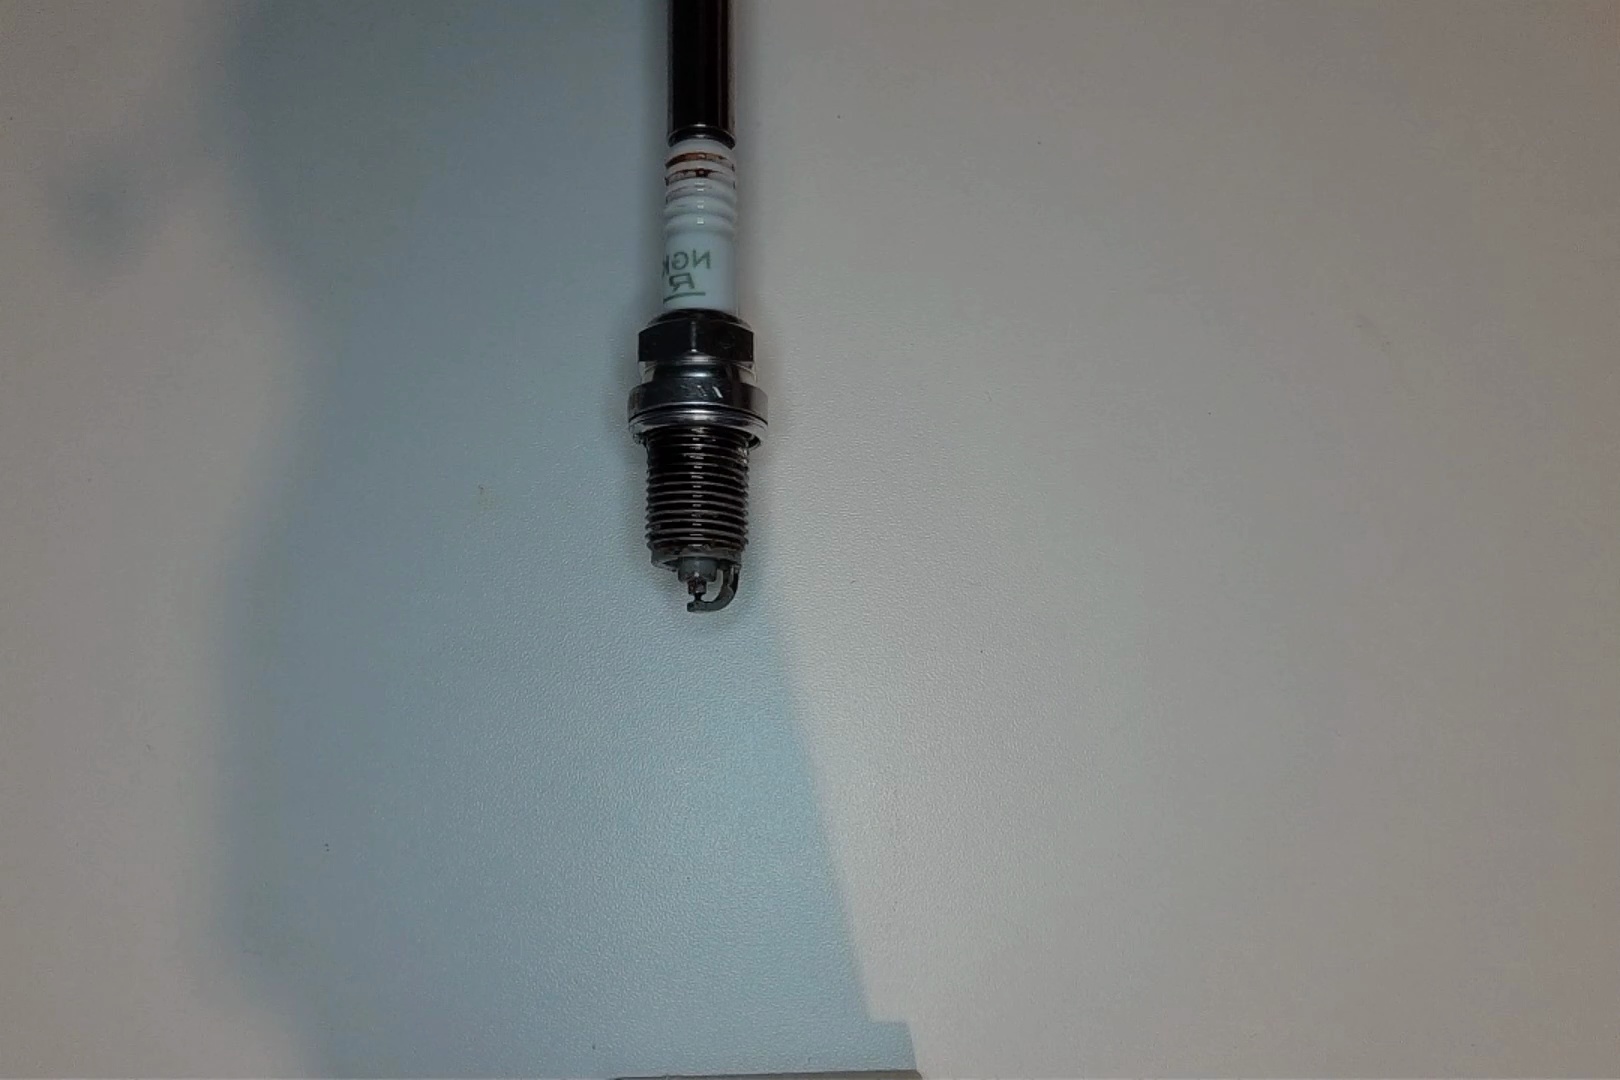
Label: anomaly